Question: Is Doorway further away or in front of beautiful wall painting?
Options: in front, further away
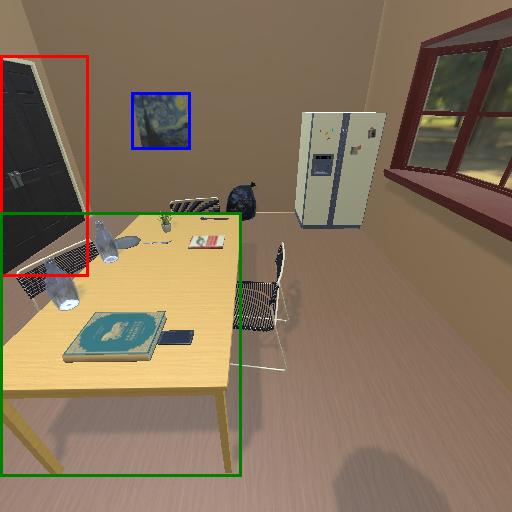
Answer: in front